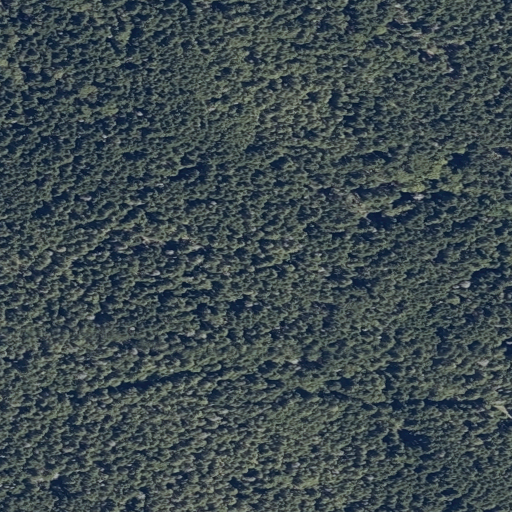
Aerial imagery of island in Maine named Dyer Island containing evergreen forest, woody wetlands, herbaceous wetlands, and grassland